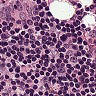
Metastatic tissue present: no